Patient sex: F
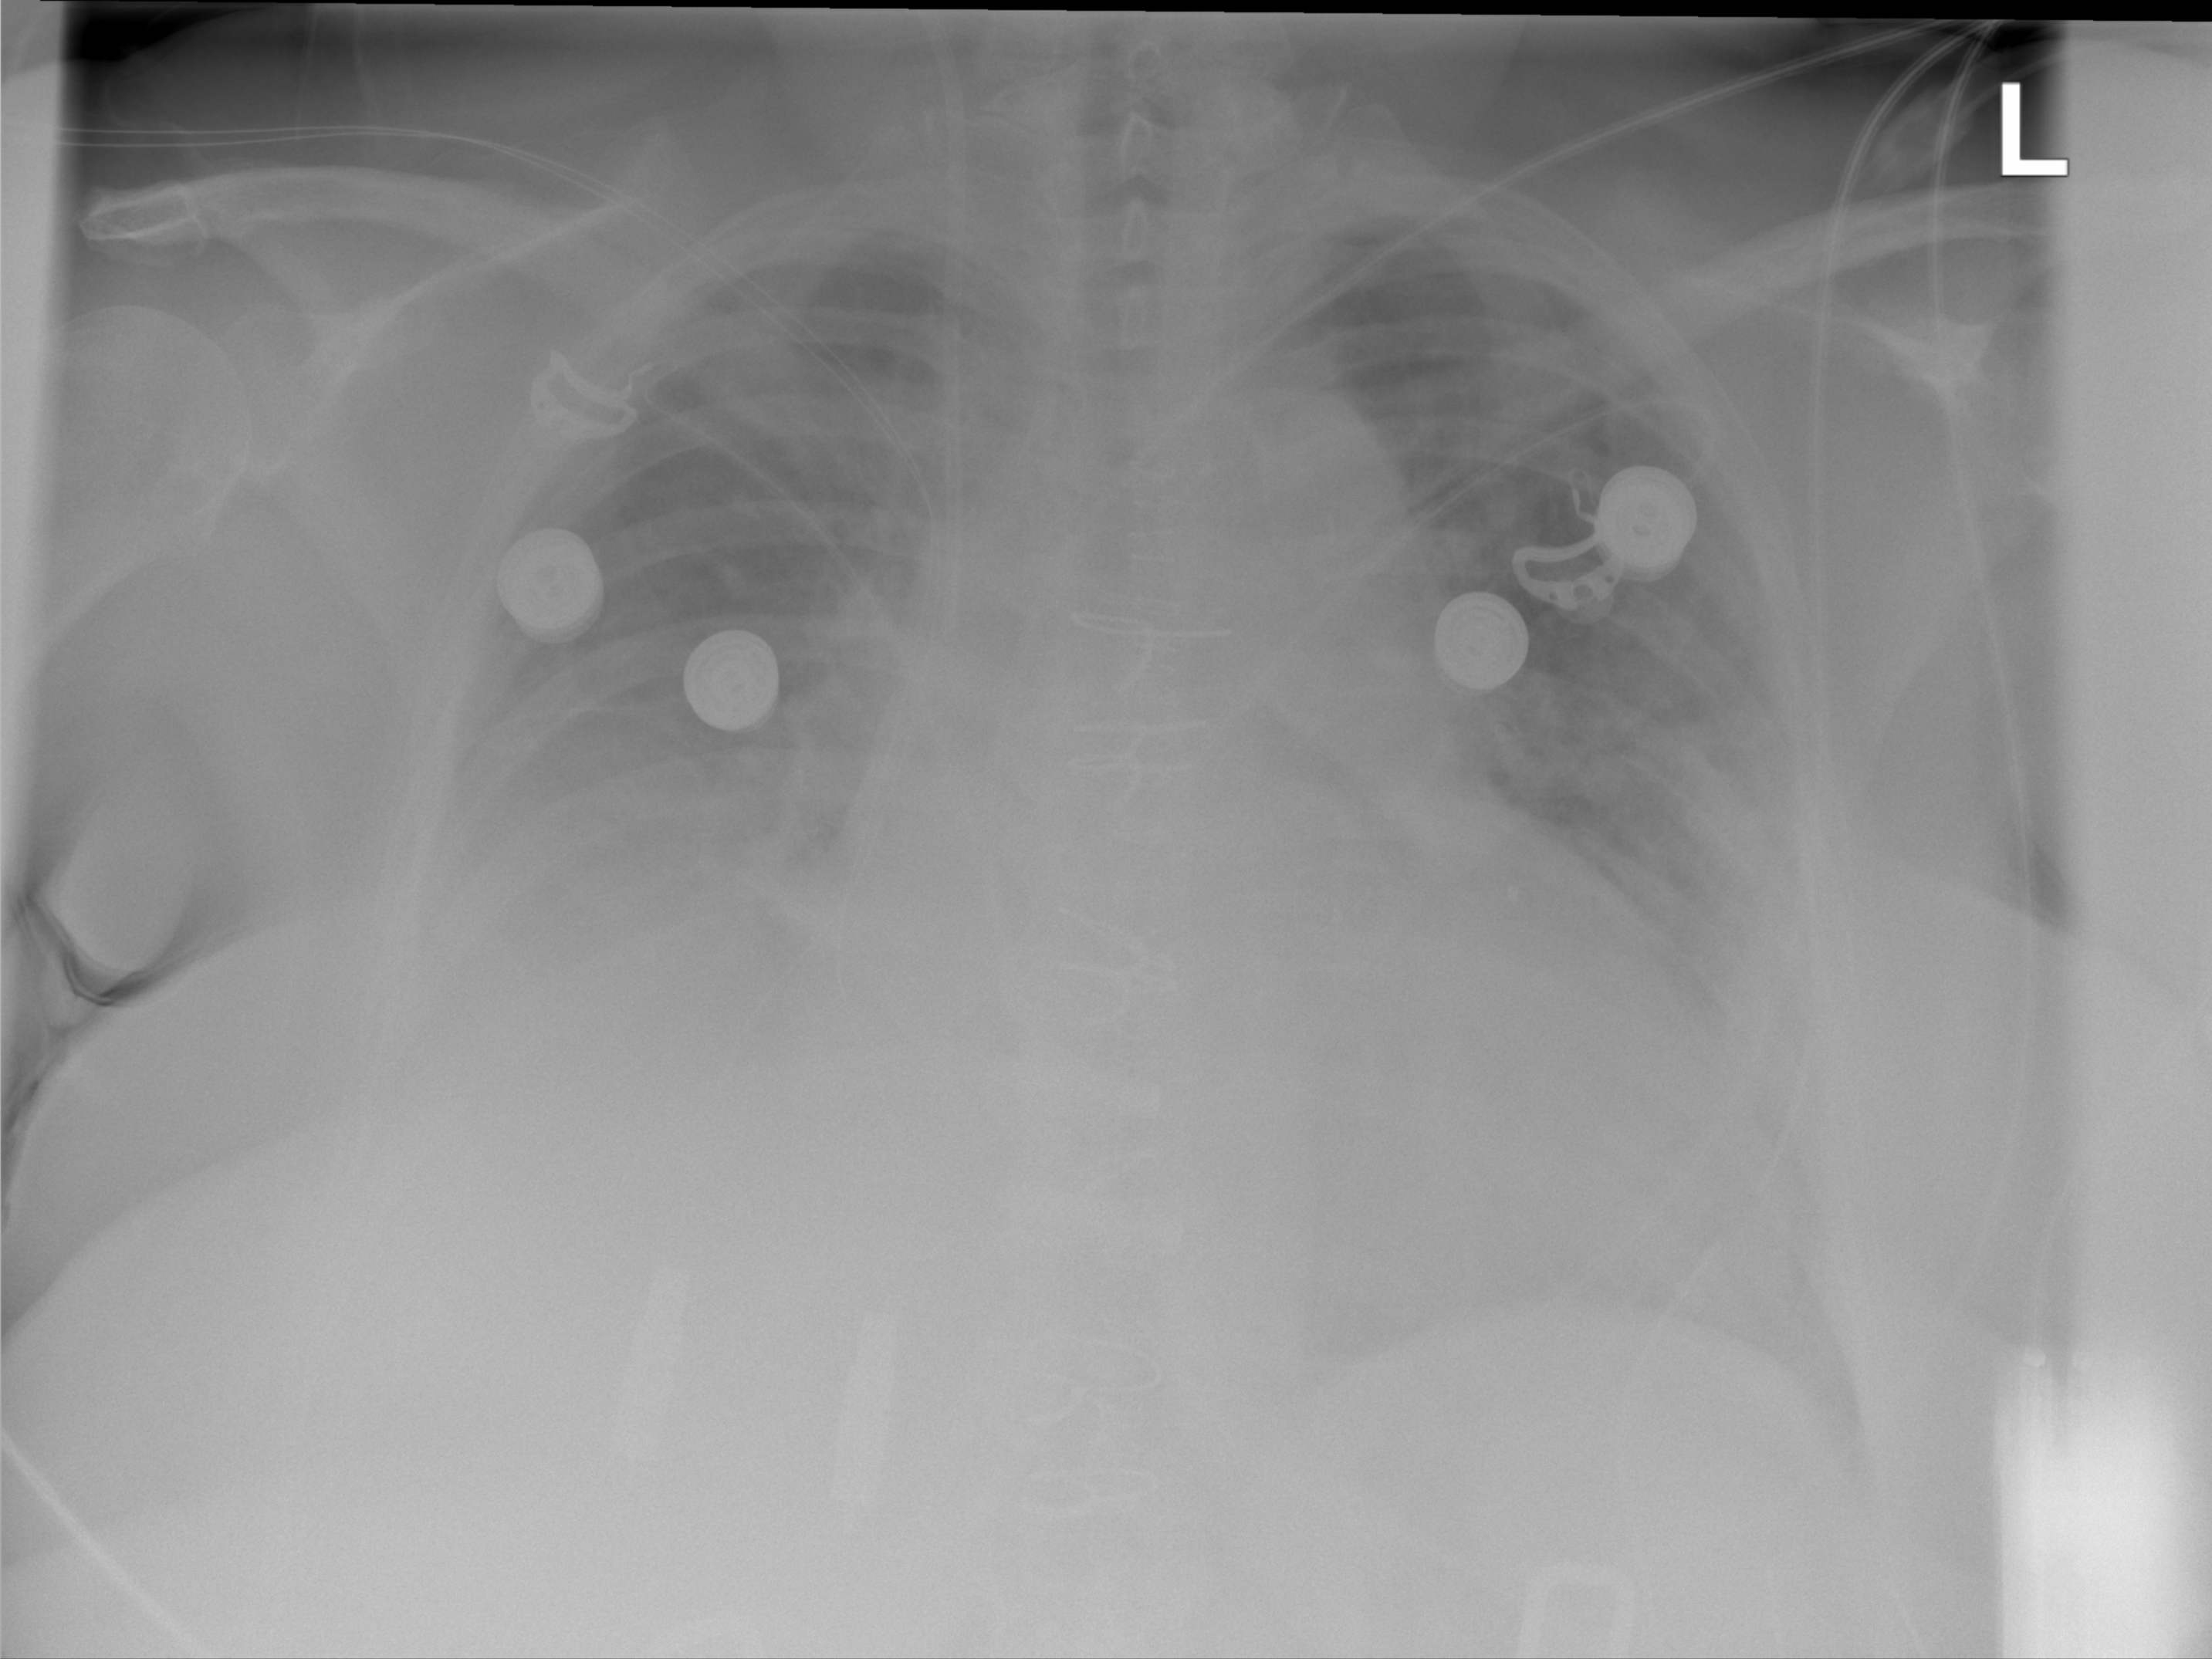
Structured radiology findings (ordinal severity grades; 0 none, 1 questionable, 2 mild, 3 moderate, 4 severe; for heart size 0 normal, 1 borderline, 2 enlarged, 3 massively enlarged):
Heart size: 2
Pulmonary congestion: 2
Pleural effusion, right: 2
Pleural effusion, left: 2
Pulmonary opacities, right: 2
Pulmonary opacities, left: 2
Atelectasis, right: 2
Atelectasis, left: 2